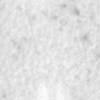
Label: no_change